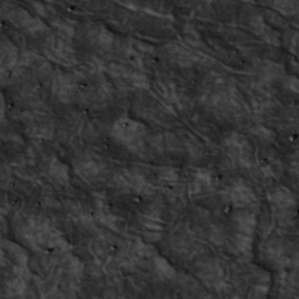
Label: non_frost